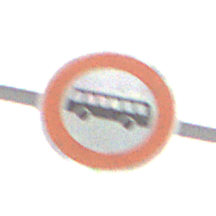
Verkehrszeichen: VerbotKraftomnibusse
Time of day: MorningAfternoon
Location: Outdoor (Nature)
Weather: Overcast
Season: Winter
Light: Natural